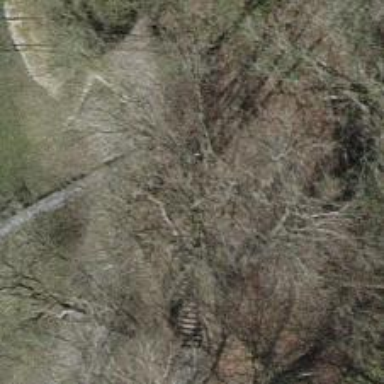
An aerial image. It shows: Path on the ground.